Question: I've made gradient images using PHP GD horizontal and vertical but how can you get images like these.

These are example images <URL>
I want to know how to make these from , the website is an example
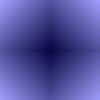
Answer: From the site documentation:
'''
$image = new gd_gradient_fill($width,$height,$direction,$startcolor,$endcolor,$step)
'''
> string $direction
The shape or direction of the gradient, which can be any of : vertical, horizontal, ellipse, ellipse2, circle, circle2, rectangle, diamond.
So in the function you set the direction to diamond etc, try out the different ones on your own to see how they display.
To make them from scratch, well the easiest way is look at the source code of that script: <URL> from there you should be able to rummage through it and get the proper commands for it. Given it is only 240 lines of code it should be trivial to read through it.